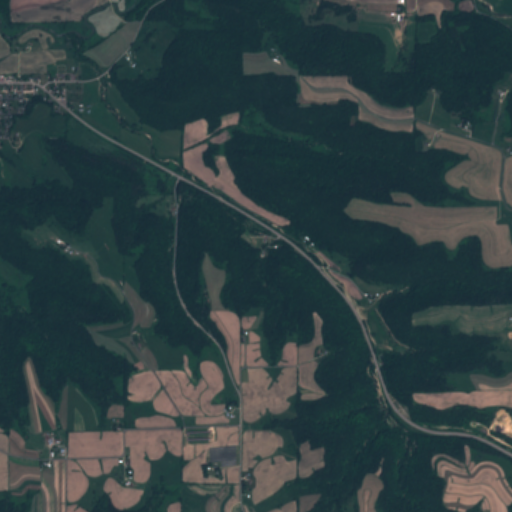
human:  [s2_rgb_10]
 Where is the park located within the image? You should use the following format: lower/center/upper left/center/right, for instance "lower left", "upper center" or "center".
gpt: The park is located in the upper left of the image.
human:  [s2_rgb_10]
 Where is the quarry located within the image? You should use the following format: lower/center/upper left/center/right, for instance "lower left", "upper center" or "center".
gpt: The quarry is located in the lower right of the image.
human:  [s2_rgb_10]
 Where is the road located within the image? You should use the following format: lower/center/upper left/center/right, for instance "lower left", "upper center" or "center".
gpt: There is no road in the image.